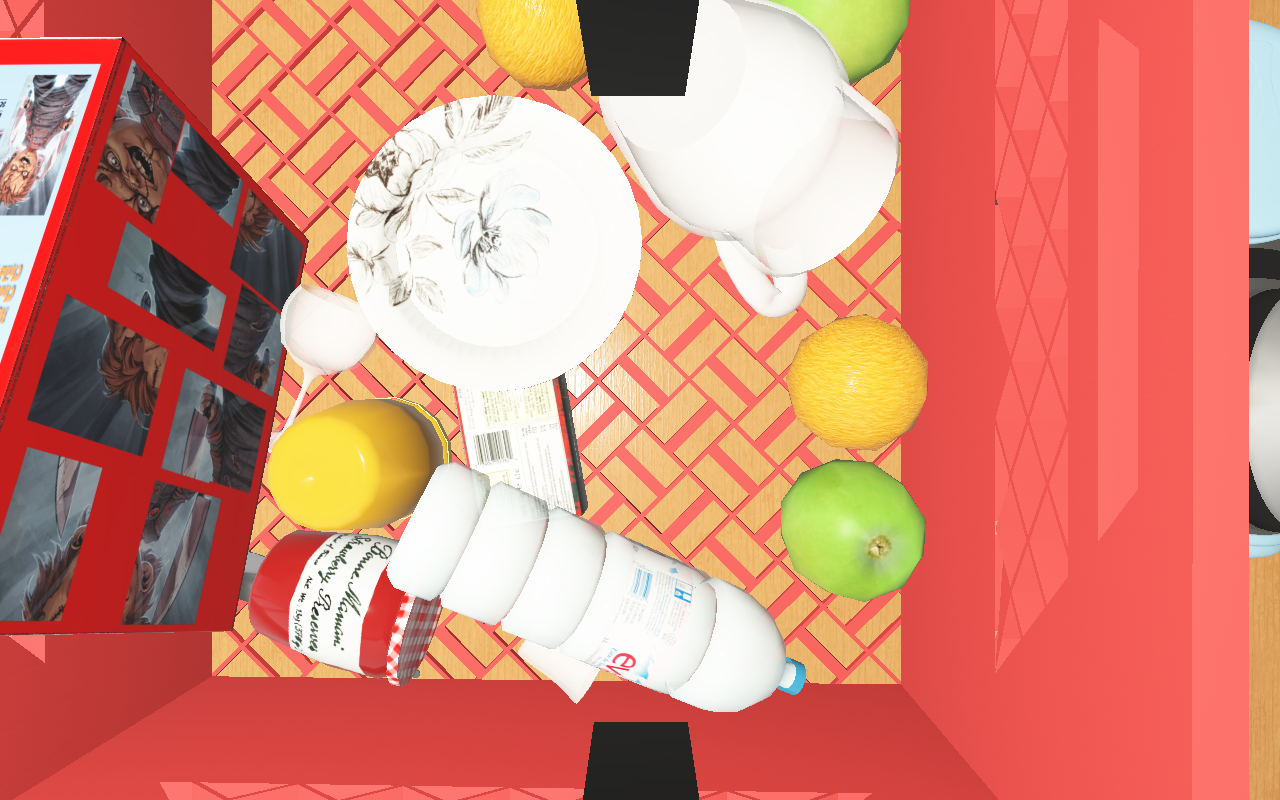
Objects in the scene:
water bottle
orange
plate
glass
honey jar
jam jar
cereal box